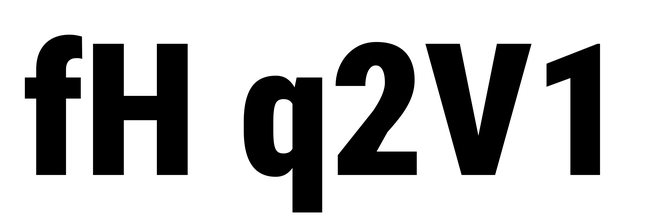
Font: Roboto_Condensed_Black